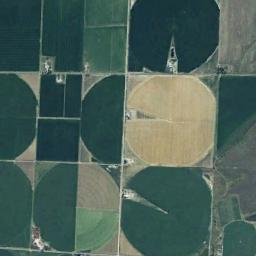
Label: circular_farmland